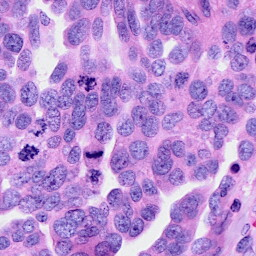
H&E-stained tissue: Ovarian